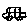
Label: car